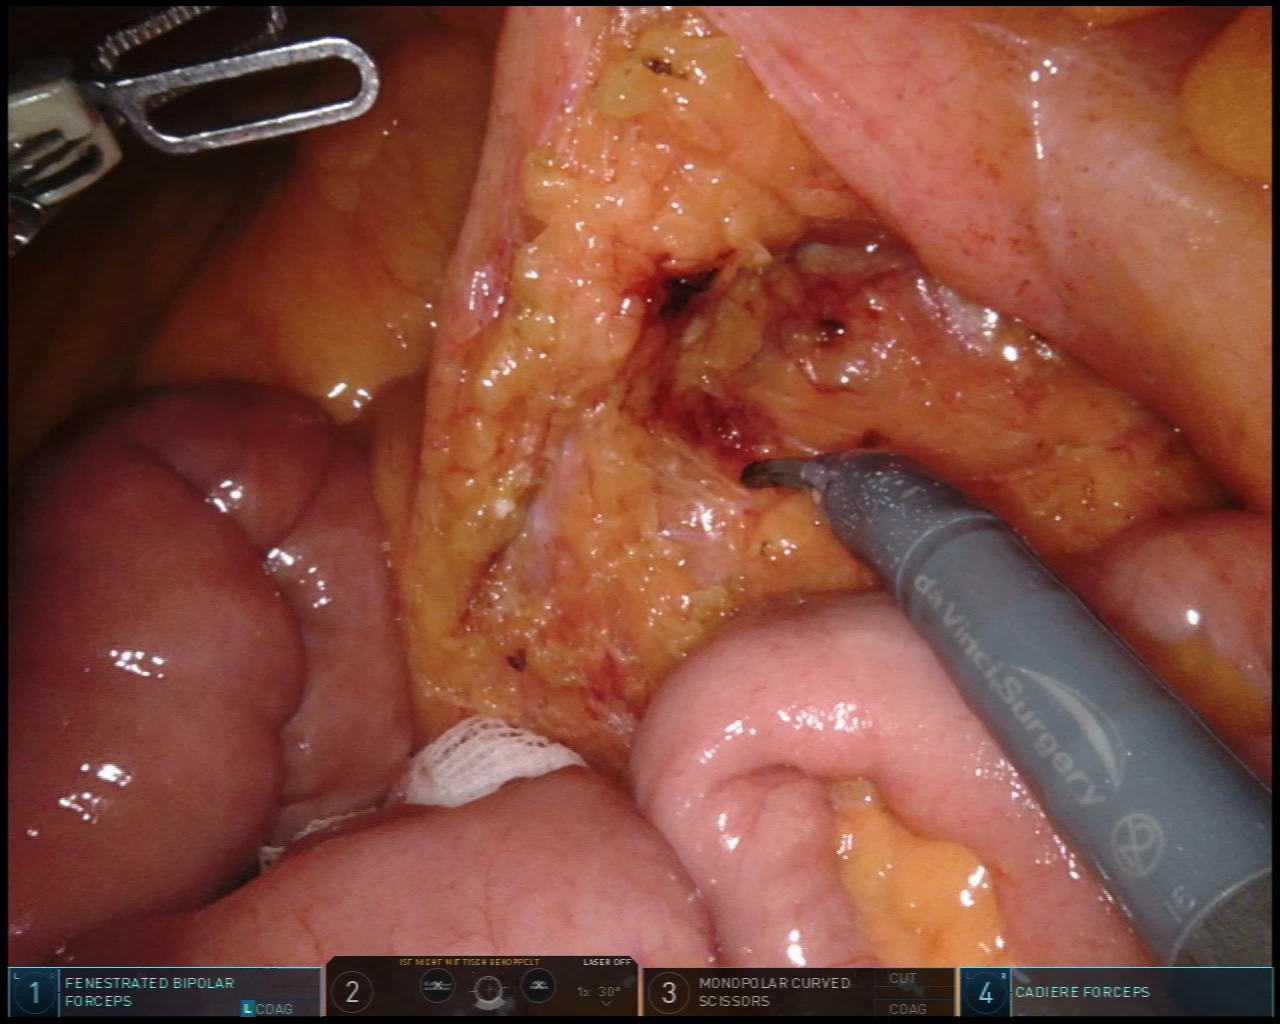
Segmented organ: inferior_mesenteric_artery
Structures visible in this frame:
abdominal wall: no
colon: no
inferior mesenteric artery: yes
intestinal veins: no
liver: no
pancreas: no
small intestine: yes
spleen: no
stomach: no
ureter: no
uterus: no
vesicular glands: no